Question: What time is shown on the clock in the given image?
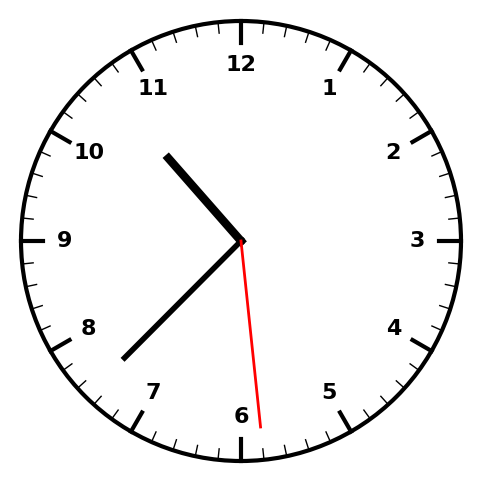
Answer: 10:37:29